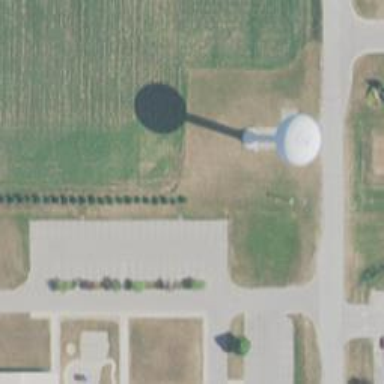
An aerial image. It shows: Water tower that is man-made.